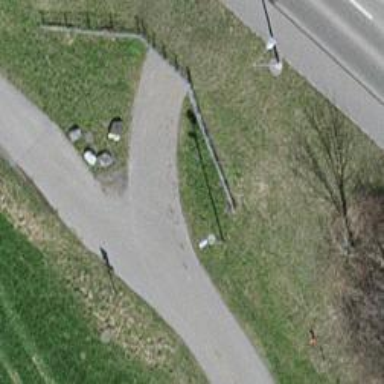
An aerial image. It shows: Asphalt cycleway.